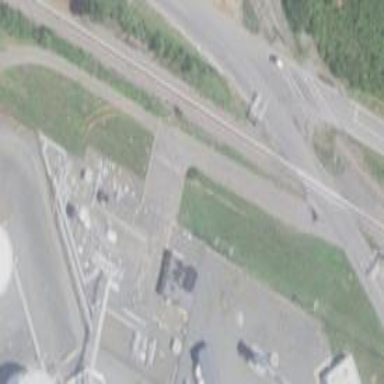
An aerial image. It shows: Industrial area with pumping substation.